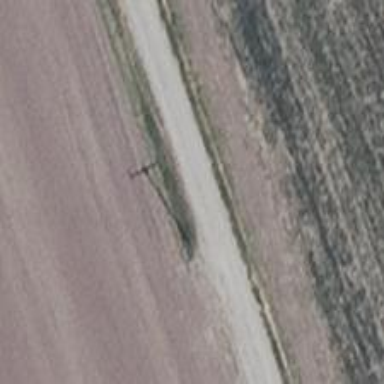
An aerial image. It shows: Power pole.